Question: I am building a calendar that uses the 'bootstrap' grid system. Currently I am using 'col-sm-9' for the right columns, and 'col-sm-3' for the left. This works great, until I size down to what I think tablet portrait would be (right before it breaks to the phone layout).
When this happens, the right column overlaps the left, and I cannot figure out why.

Link to calendar: <URL>
Does anyone have an idea what is causing this? Should I instead add some larger breakpoints and adjust the 'col-sm-*' to something like 4 and 8?
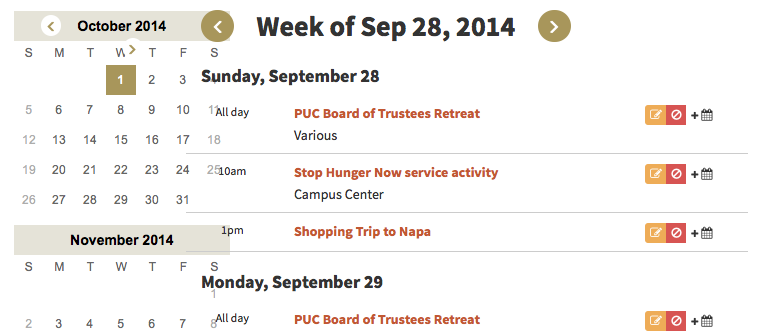
Answer: Very simple. The only changes you need:
1. Change row to row-fluid so you will have row-fluid calendar-loading-area on the immediate div in container
2. Change immediate children of calendar-loading-area to col-sm-4 and col-sm-8 from col-sm-3 and col-sm-9 respectively.
The key here is to have 'row-fluid' instead of 'row'.